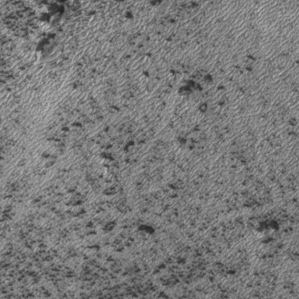
Label: frost